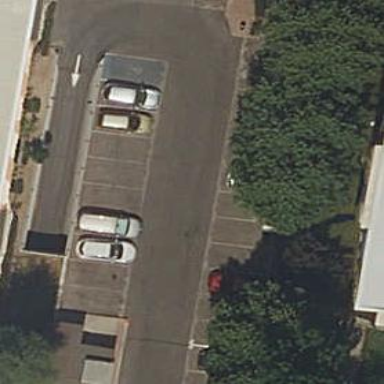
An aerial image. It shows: Parking area with surface.